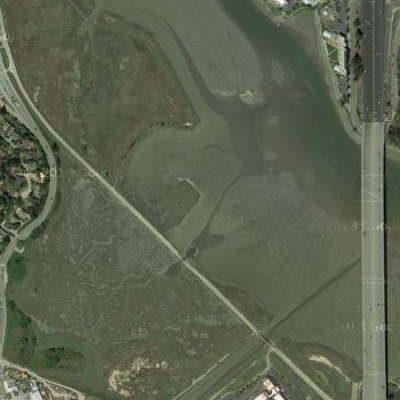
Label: RiverLake